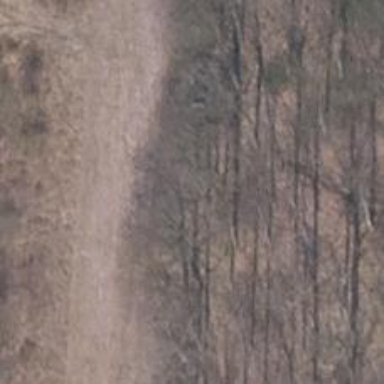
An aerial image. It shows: Hunting stand.